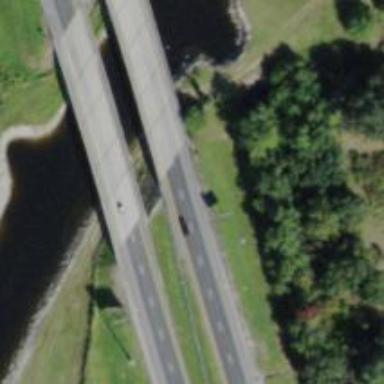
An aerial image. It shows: Bridge over motorway.